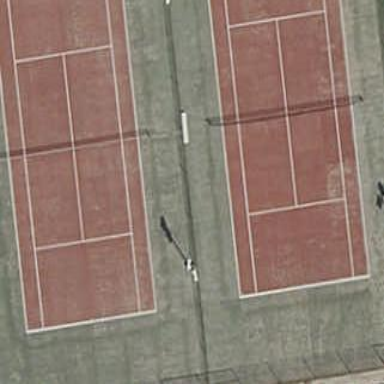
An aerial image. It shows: Tennis court on pitch designated for leisure land.